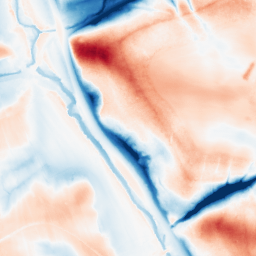
Category: classical
Decomposition family: gaussian_anisotropic
Decomposition parameters: sigma_x: 10
sigma_y: 20
Upsampling method: sinc_hamming
Upsampling parameters: scale: 2
kernel_size: 16
Upsampling scale: 2